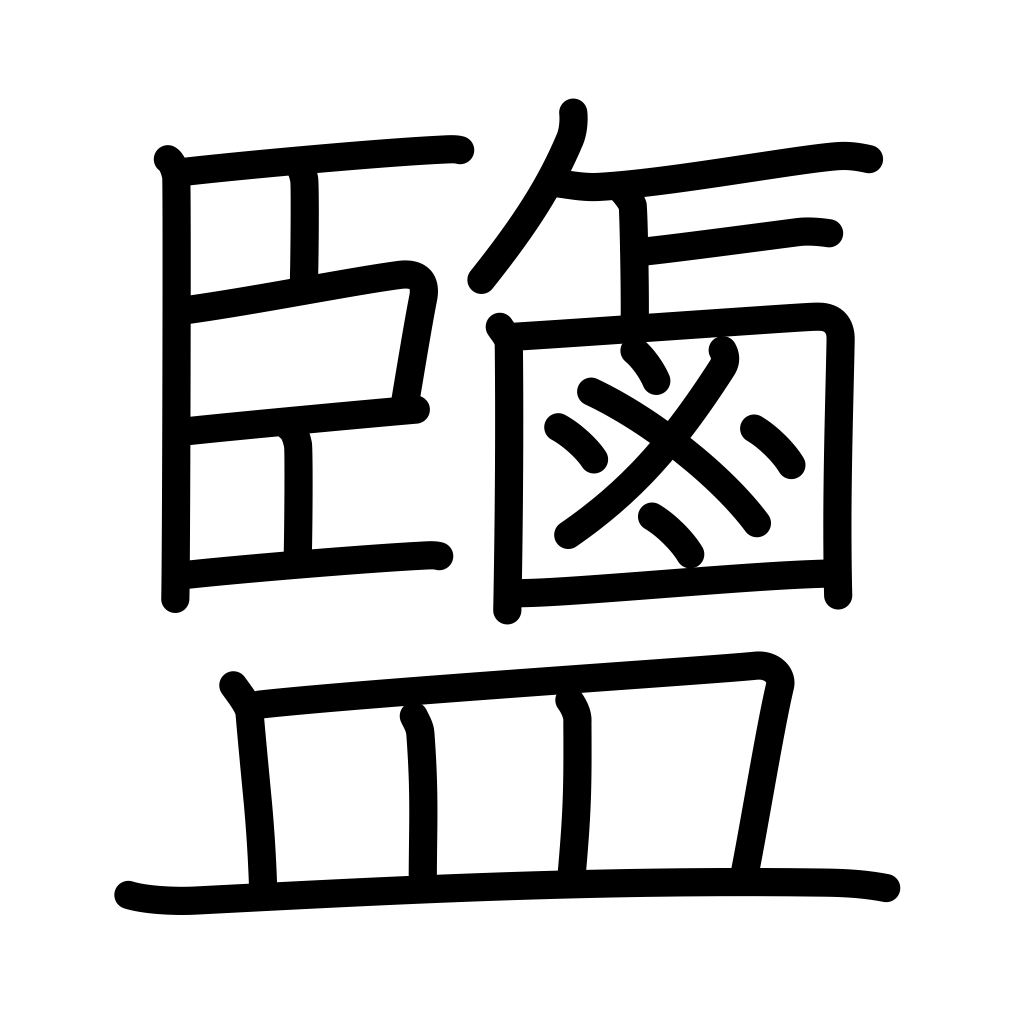
Meaning: salt